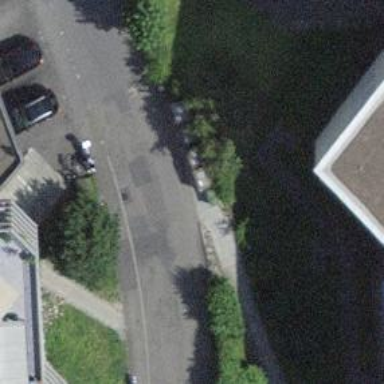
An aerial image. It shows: Kerb serving as barrier.